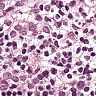
Metastatic tissue present: yes